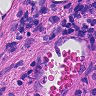
Metastatic tissue present: no